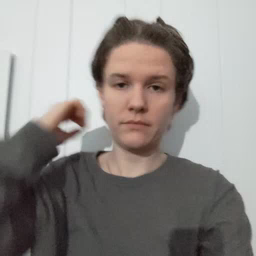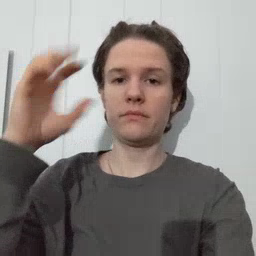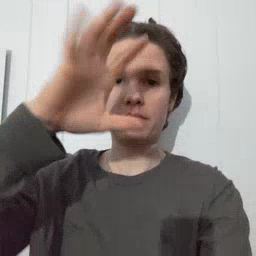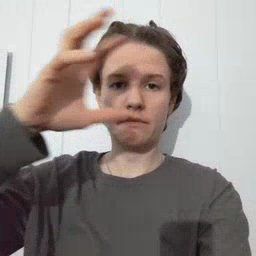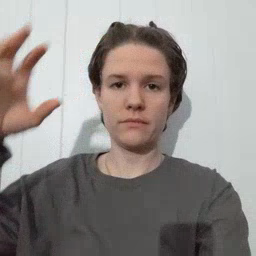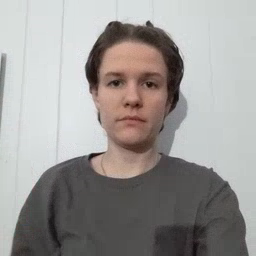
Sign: cloud